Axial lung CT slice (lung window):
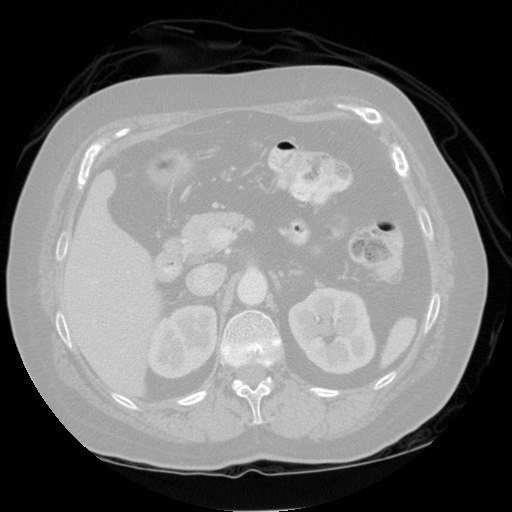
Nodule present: no